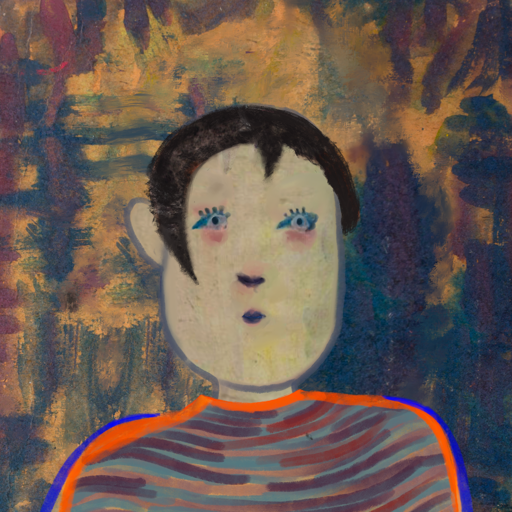
Background: InTheSun, Head And Neck Front: Hill_Girl, Face Front: Hill_Girl, Bust: Experience, Hair Front: Roy_Bahadur, Head Accessory: Blank, Second Necklace: Blank, Necklace: Blank, Baby: Blank